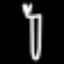
Label: fork